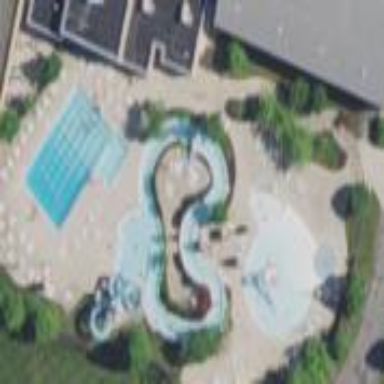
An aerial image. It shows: Water park.